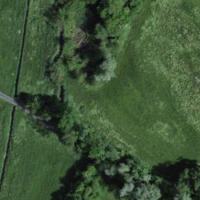
EUNIS habitat code: 24
Species observed at this site:
Lamium galeobdolon
Prunus spinosa